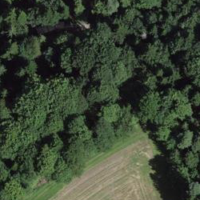
EUNIS habitat code: 44
Species observed at this site:
Aruncus dioicus